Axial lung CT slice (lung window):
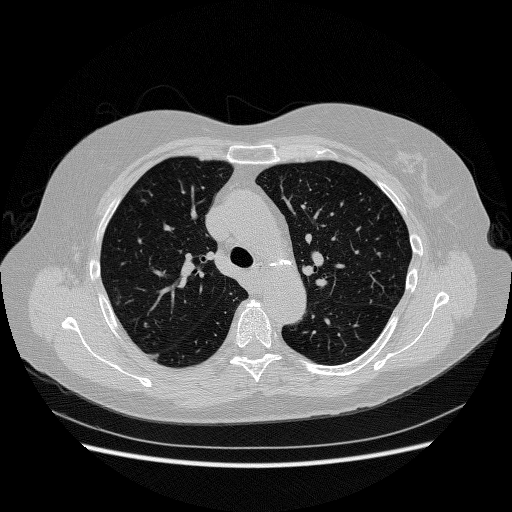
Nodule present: no